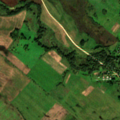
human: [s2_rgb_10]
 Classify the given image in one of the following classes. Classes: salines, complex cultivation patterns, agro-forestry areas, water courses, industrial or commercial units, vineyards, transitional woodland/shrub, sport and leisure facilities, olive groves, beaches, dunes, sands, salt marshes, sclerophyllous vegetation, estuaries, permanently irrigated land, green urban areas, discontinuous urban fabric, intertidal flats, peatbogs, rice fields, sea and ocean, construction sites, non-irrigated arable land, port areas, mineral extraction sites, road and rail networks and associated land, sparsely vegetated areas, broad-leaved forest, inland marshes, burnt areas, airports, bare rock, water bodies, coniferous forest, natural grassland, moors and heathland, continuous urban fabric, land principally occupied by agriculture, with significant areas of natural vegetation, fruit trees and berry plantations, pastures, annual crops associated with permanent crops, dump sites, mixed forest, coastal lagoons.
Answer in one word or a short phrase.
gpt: non-irrigated arable land, pastures, land principally occupied by agriculture, with significant areas of natural vegetation, peatbogs